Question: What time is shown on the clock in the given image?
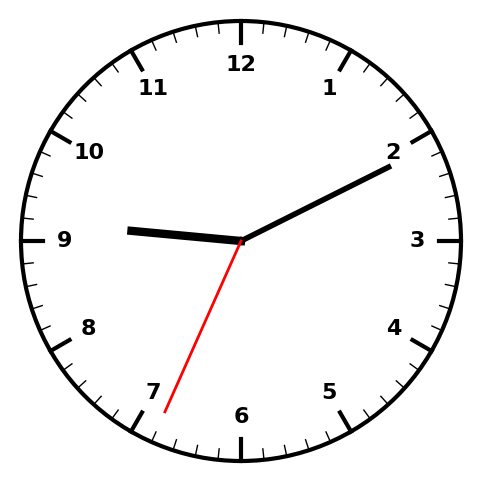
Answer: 09:10:34